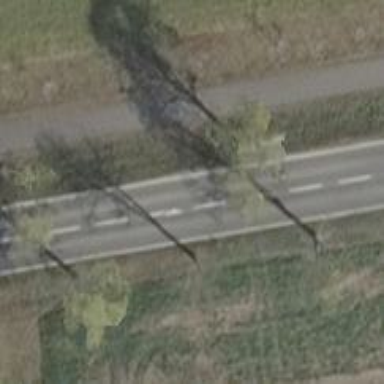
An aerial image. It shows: Avenue lined with broadleaved deciduous trees.